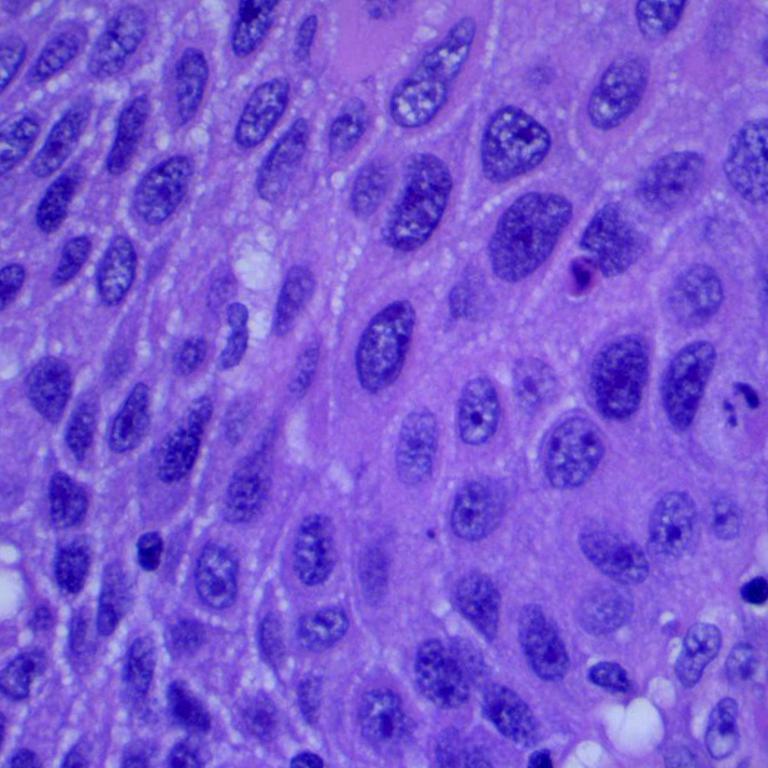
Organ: lung
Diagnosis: squamous carcinomas